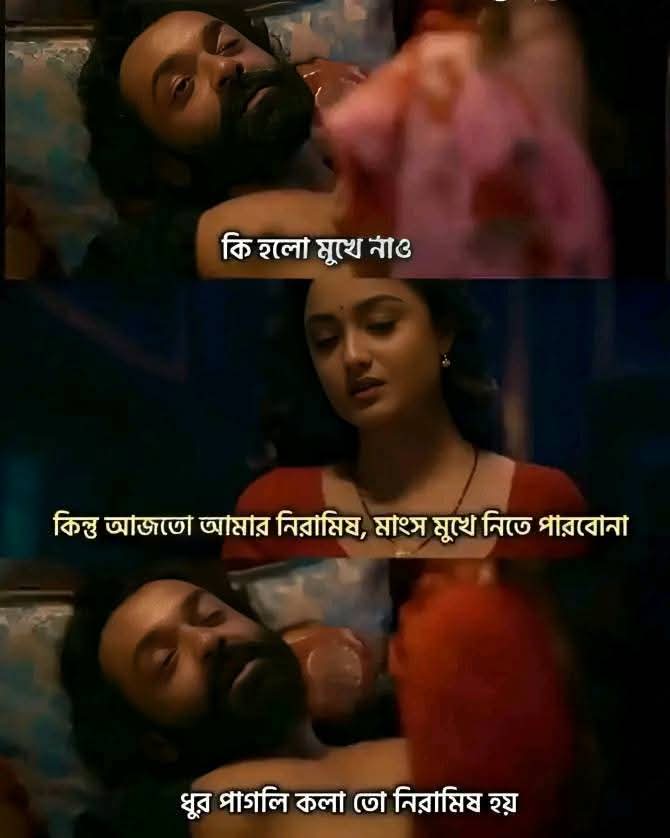
Text: কি হলো মুখে নাও
কিন্তু আজতো আমার নিরামিষ, মাংস মুখে নিতে পারবোনা
ধুর পাগলি কলা তো নিরামিষ হয়
Label: Non Hate